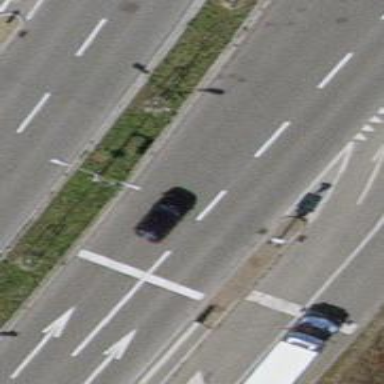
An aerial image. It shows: Road with traffic signals.